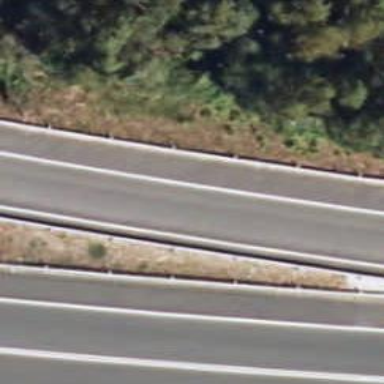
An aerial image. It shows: Trunk link highway.